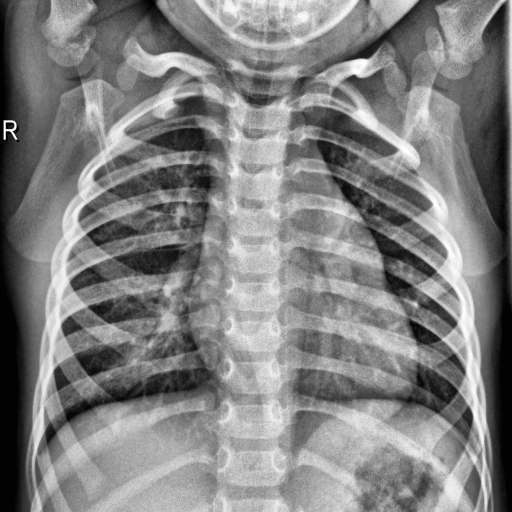
Finding: NORMAL